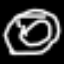
Label: donut